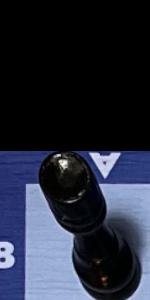
Label: Rook_Black